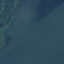
Land use / land cover class: SeaLake